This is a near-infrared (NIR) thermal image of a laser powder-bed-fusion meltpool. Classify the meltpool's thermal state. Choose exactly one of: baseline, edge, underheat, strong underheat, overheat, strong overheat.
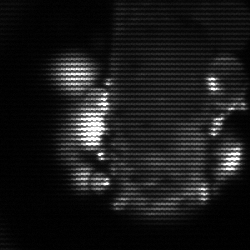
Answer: strong underheat